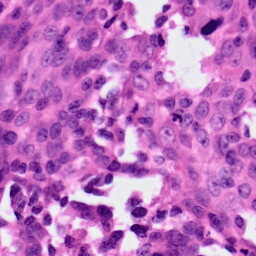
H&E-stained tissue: Ovarian